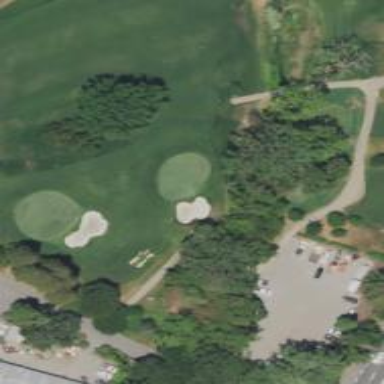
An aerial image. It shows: Golf rough area.